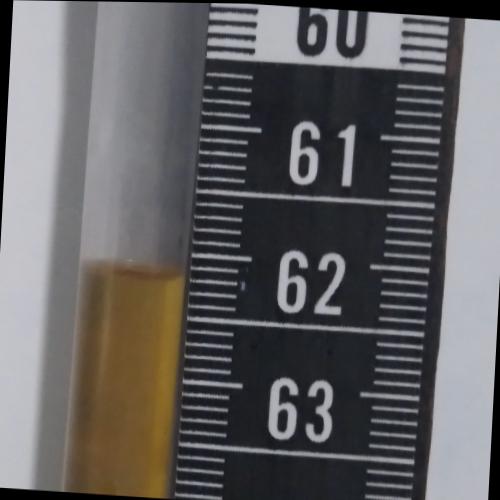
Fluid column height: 62.2 cm